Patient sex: M
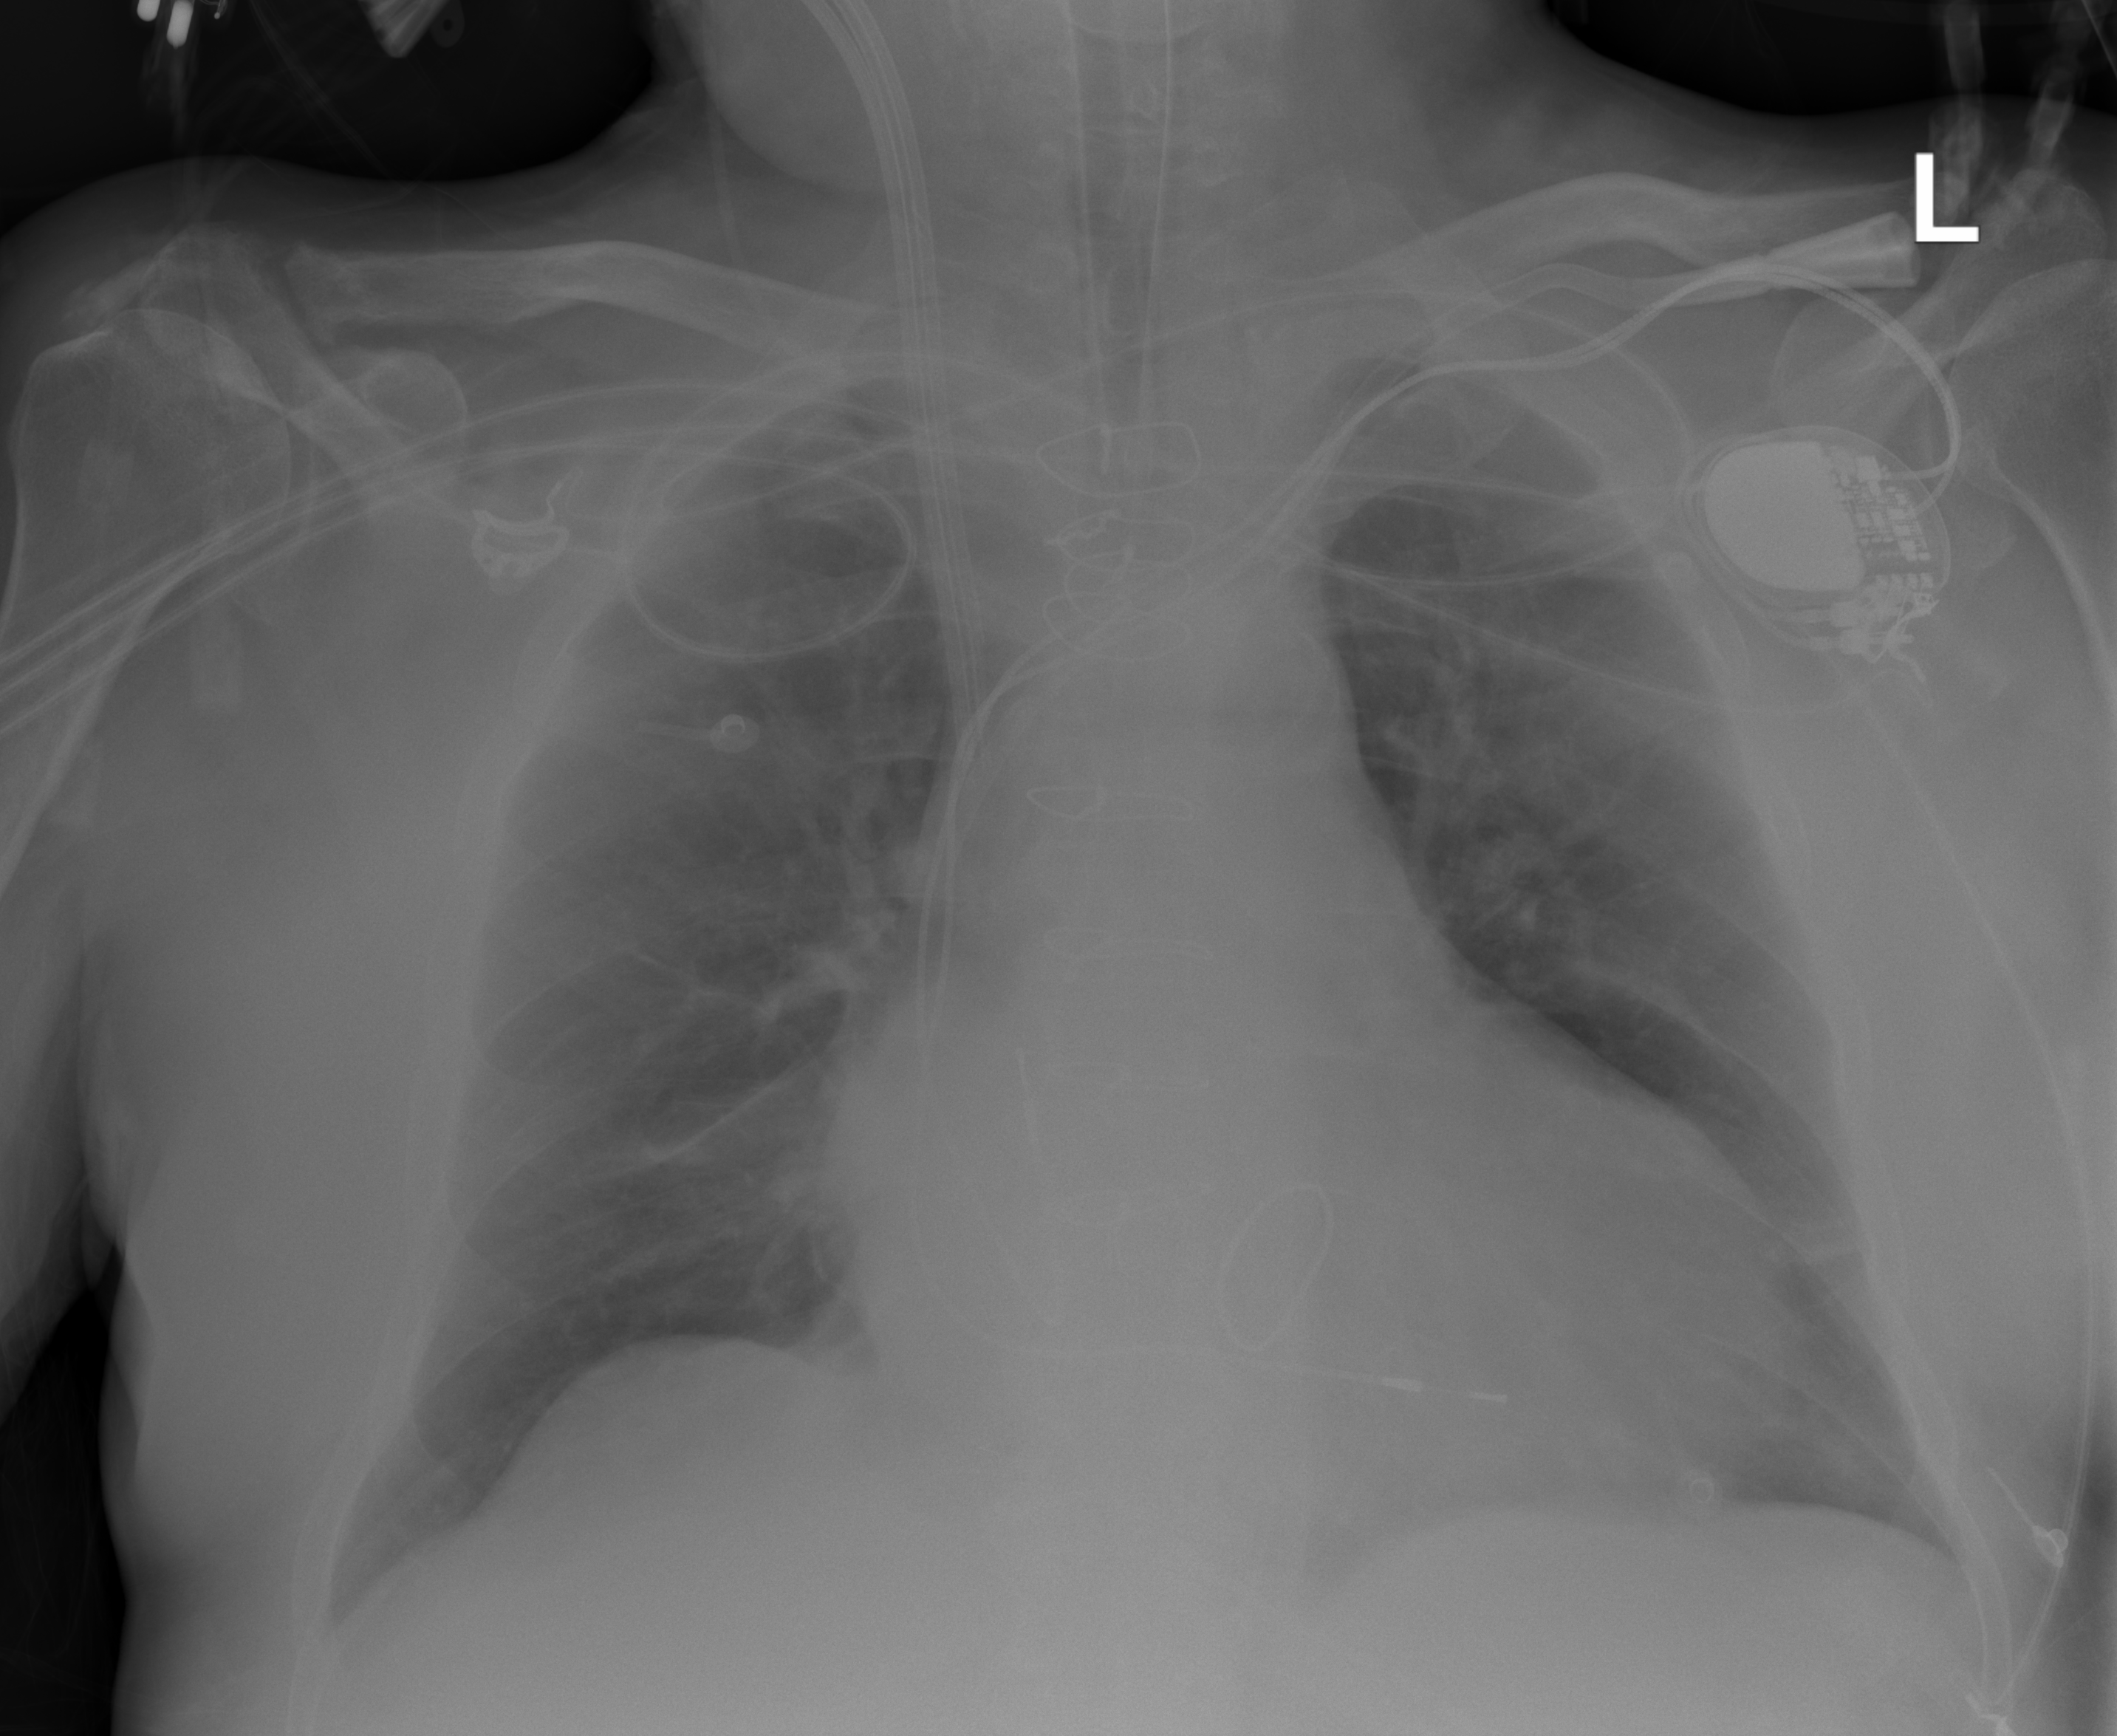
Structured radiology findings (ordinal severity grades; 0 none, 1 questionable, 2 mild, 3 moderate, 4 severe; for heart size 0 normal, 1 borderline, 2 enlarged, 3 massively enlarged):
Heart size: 2
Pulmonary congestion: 2
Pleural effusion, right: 0
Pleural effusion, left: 0
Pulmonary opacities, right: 2
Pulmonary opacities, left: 2
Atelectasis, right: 2
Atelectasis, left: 2